Question: From what I can see it only happens in IE9 and only when the compatibility mode is on. I asked one of my friends to take a look and it works fine on his PC in IE9, so it looks like it may be isolated to certain OSs too.
Drop-down appears under the wrong top-level menu -
The site can be seen here - <URL>
I have been looking at CSS and from what I can see everything is kosher. I appreciate any feedback you may have!
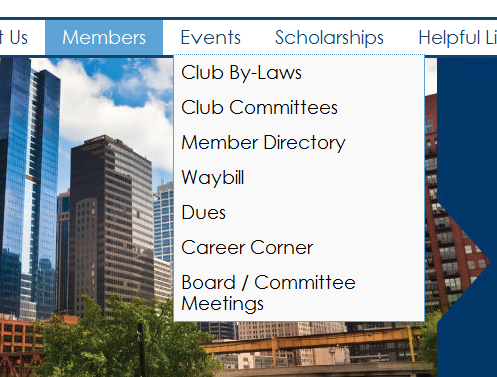
Answer: To my mind, a good solution to this problem is this:
Add 'position: relative;' to your 'li's that have a dropdown menu anf set the 'left' property to '0' (not 'auto') when a user hovers the link.
Its line 121 in your css file:
'left: auto;'